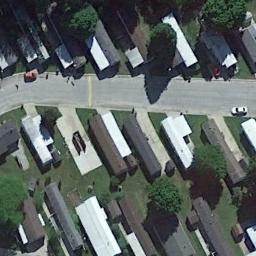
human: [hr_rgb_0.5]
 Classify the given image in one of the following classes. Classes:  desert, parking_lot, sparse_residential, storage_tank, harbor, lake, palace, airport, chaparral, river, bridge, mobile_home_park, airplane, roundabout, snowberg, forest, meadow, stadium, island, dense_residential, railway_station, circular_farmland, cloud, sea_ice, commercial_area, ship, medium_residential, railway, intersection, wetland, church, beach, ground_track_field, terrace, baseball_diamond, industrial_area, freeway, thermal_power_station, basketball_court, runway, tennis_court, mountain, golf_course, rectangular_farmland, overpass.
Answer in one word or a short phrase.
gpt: mobile_home_park